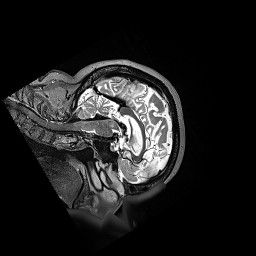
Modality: T2w
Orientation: sagittal
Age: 84
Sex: female